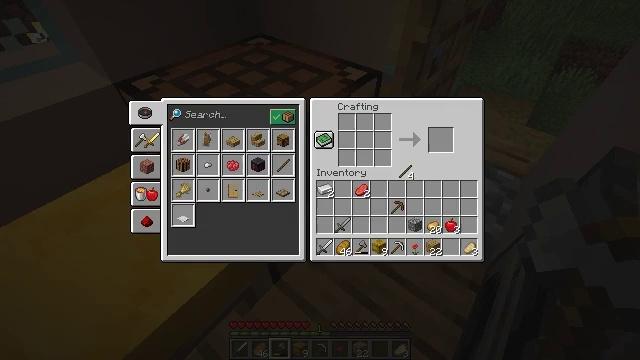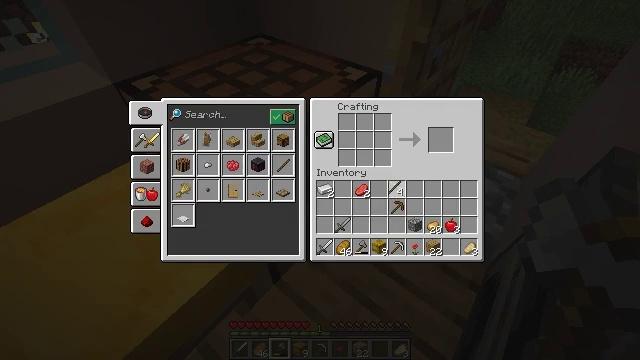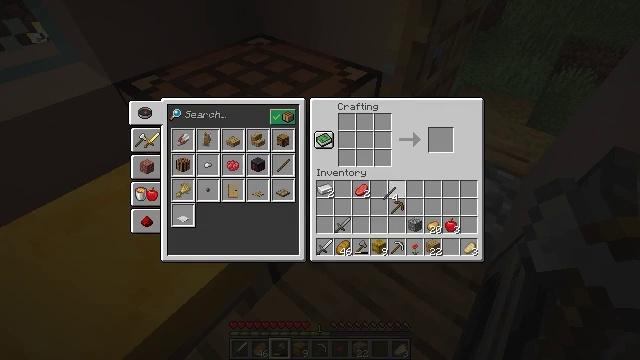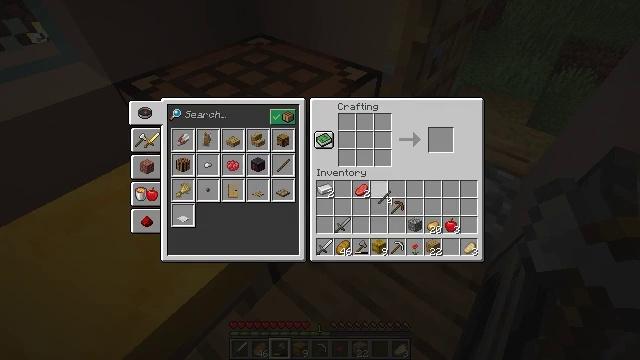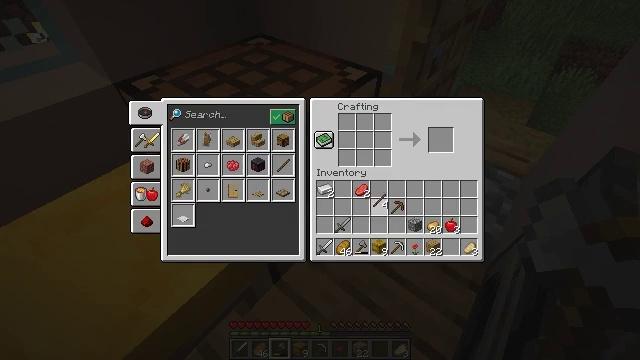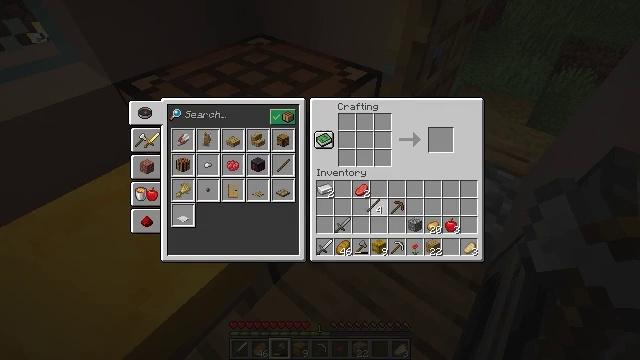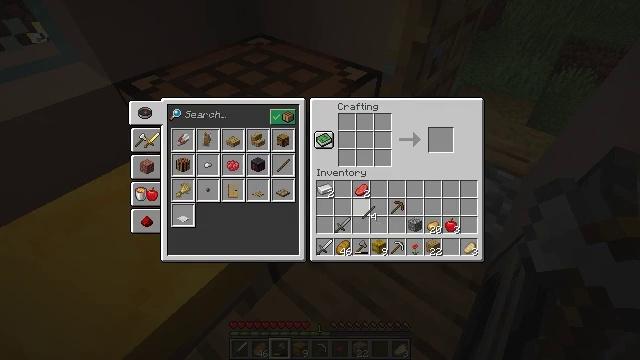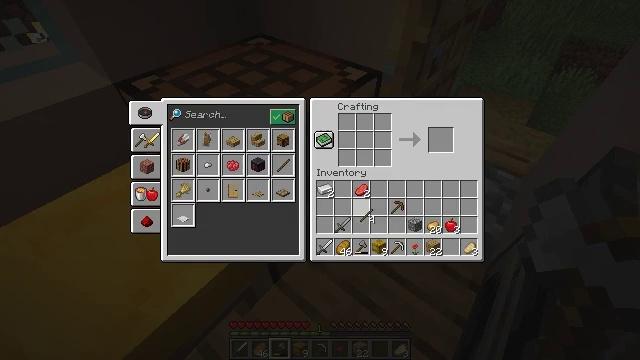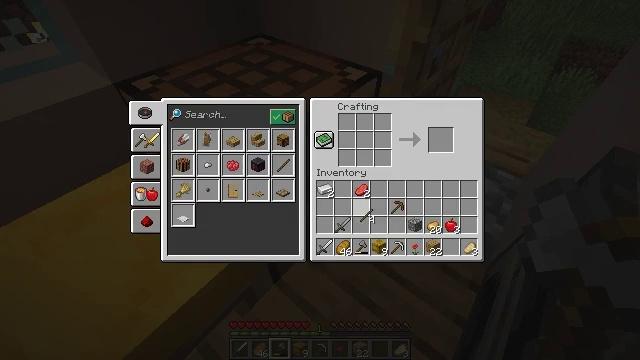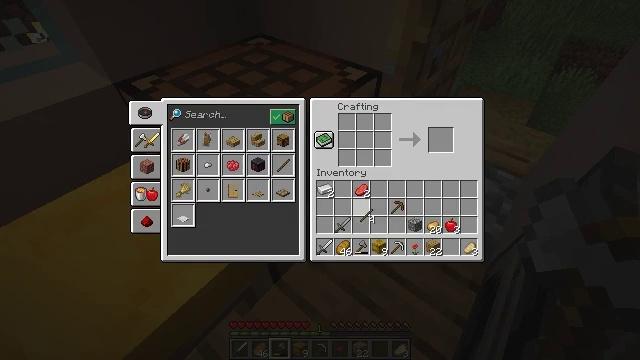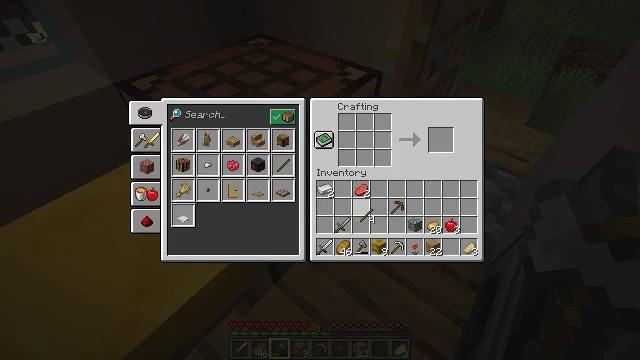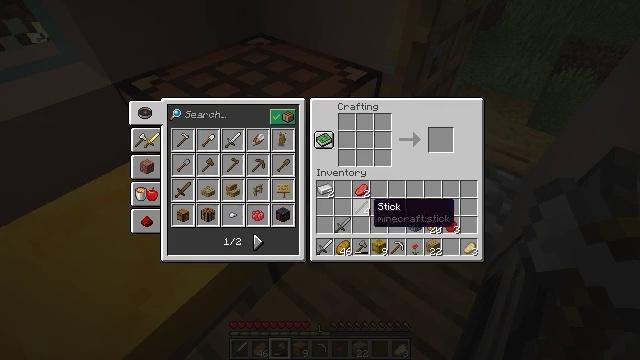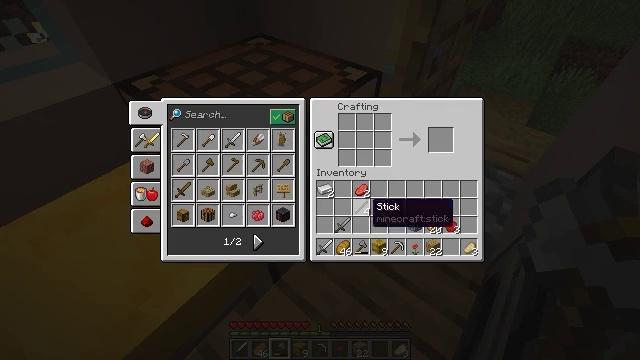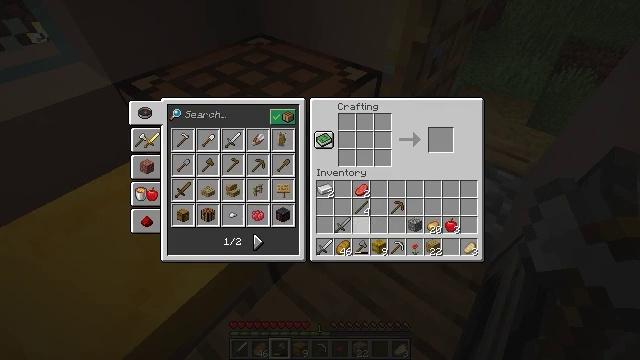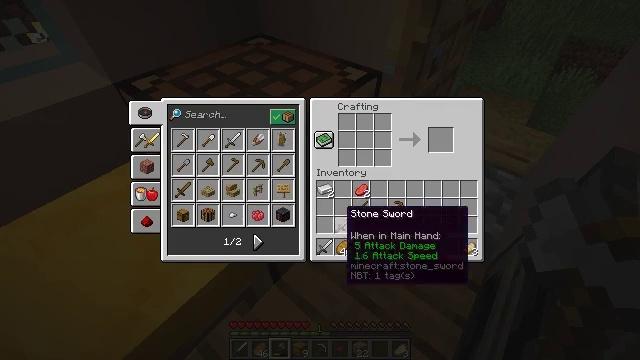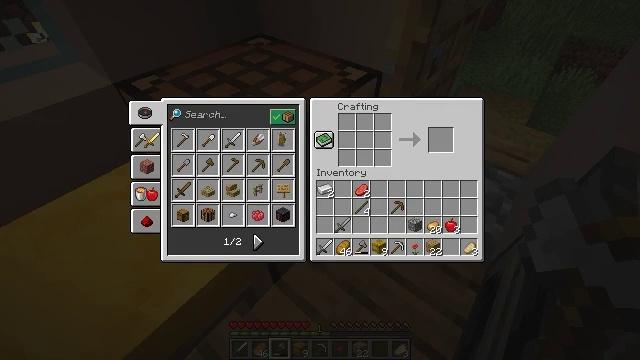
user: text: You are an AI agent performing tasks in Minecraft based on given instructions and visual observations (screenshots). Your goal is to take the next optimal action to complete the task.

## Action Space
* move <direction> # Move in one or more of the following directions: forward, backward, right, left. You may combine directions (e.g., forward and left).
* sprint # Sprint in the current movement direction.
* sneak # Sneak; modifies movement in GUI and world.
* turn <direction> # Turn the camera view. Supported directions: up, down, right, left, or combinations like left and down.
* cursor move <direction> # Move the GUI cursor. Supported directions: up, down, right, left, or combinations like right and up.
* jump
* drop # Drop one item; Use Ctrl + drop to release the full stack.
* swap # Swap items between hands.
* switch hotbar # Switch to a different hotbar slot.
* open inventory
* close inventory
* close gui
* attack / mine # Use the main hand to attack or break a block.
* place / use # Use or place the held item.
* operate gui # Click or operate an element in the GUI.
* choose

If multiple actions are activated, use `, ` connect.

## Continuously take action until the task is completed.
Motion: motion action
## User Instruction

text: Craft the shield at the crafting station.
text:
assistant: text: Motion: cursor move left and down, open gui
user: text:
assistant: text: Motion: no_op
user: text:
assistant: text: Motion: no_op
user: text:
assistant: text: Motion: no_op
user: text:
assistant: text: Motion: no_op
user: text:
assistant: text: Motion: no_op
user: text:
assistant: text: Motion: no_op
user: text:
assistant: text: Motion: no_op
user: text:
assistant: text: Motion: operate gui
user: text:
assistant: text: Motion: operate gui
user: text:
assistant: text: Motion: no_op
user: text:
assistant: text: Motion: no_op
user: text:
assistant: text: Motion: cursor move left
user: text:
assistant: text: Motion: cursor move left
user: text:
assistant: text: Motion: cursor move left
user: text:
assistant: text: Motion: cursor move left
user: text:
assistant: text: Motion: cursor move left
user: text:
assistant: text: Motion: no_op
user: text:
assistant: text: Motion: cursor move left and up
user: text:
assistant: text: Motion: cursor move left and up
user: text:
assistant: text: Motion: cursor move left and up
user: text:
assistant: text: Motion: cursor move up
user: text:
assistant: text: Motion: cursor move up
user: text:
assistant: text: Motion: cursor move up
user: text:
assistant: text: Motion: no_op
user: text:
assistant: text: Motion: cursor move left
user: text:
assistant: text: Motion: cursor move left
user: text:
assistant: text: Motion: cursor move left
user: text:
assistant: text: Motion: cursor move left
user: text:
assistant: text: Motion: no_op